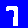
Digit: 7